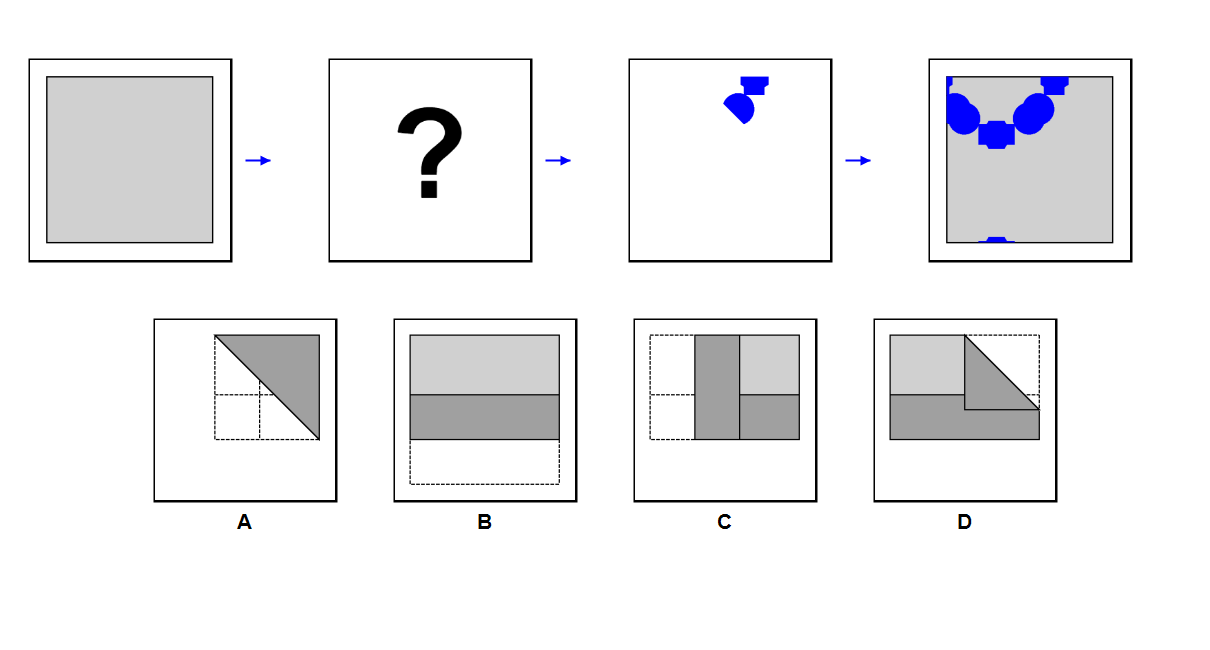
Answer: D